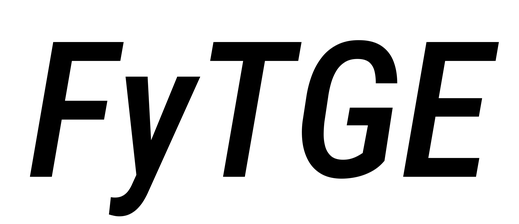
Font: Roboto-Italic_Condensed_Medium_Italic